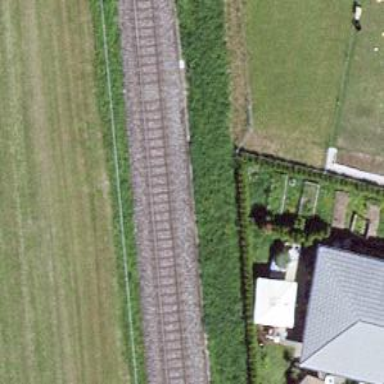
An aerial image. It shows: Hedge barrier.